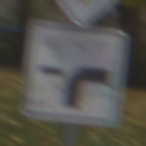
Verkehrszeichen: VerlaufVorfahrtsstrasse9
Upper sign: Vorfahrtsstrasse
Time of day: MorningAfternoon
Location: Outdoor (Nature)
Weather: Overcast
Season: Autumn
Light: Natural